Question: Please take a look at the following Git history:

About every second commit is meaningless "Merge branch" noise. I know that you can (and should) avoid it by rebasing, but my question is more about dealing with the situation afterwards.
It would be acceptable for me to clone the repository and locally rewrite its history, so it is easier to analyze its changes (without all the "Merge branch" noise).
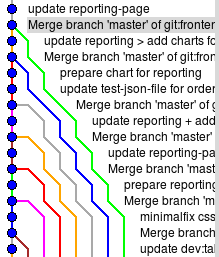
Answer: You are looking for
'''
git log --no-merges
'''